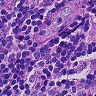
Metastatic tissue present: yes